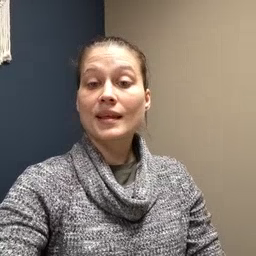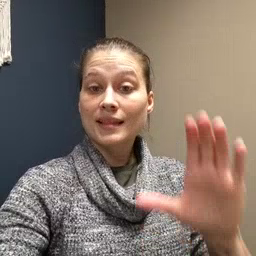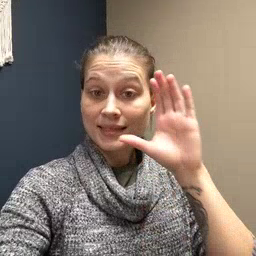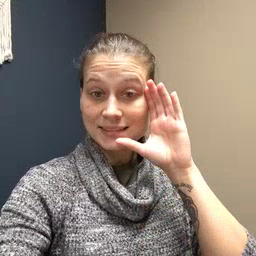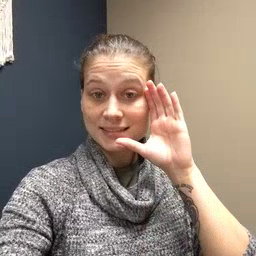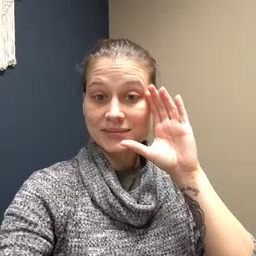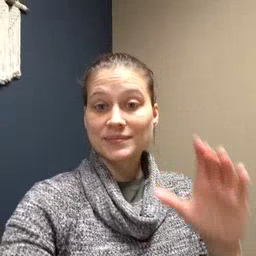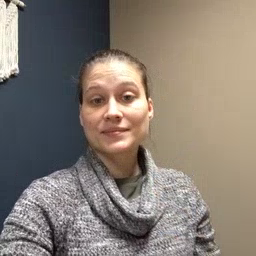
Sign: listen